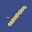
Label: 1